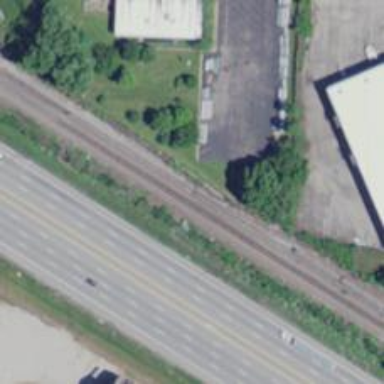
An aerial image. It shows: Rail spur service.